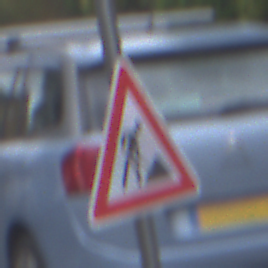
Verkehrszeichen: Arbeitsstelle
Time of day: MorningAfternoon
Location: Outdoor (Urban)
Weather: Overcast
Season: NotSpecified
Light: Natural